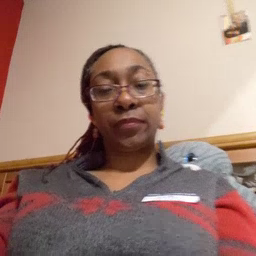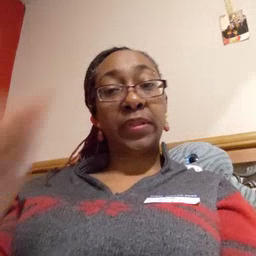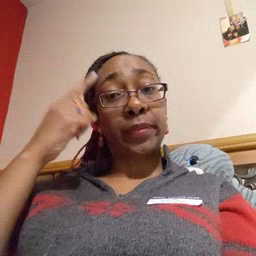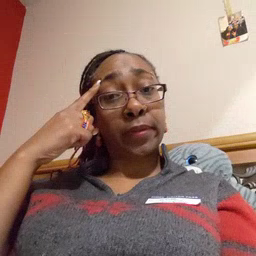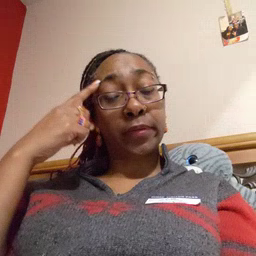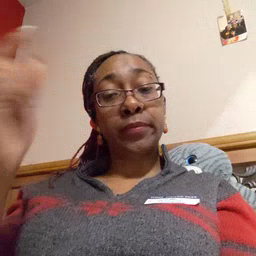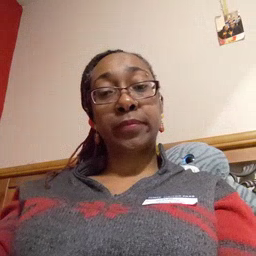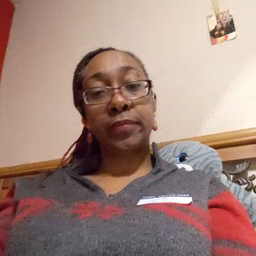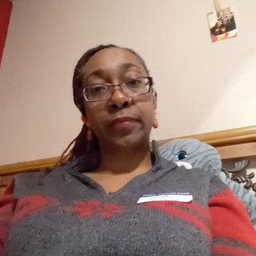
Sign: think